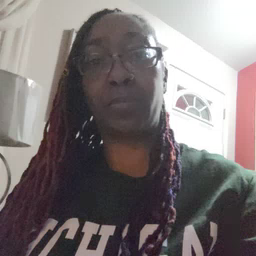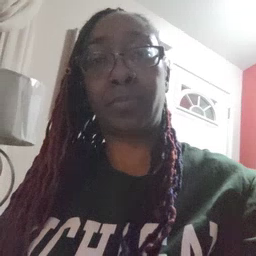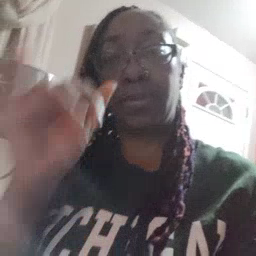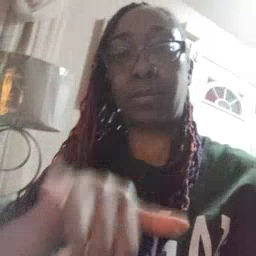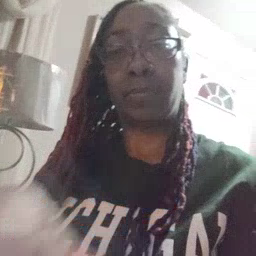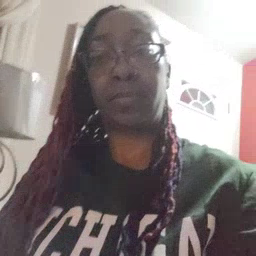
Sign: stay